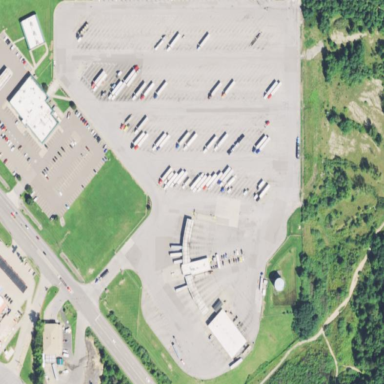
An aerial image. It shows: Retail area.